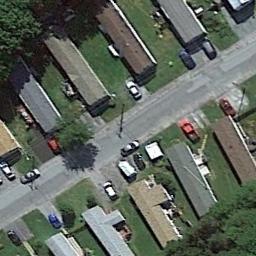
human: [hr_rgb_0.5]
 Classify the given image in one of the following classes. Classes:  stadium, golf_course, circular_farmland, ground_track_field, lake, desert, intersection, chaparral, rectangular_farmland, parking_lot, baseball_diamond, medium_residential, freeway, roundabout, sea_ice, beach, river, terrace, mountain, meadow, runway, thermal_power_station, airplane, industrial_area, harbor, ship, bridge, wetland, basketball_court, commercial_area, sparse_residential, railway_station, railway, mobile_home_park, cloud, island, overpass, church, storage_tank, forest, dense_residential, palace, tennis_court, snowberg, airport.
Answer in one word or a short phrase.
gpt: mobile_home_park